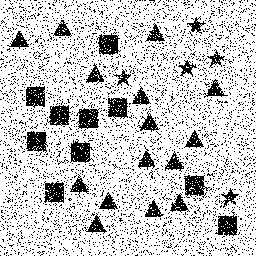
Squares: 10
Triangles: 15
Stars: 5
Total shapes: 30